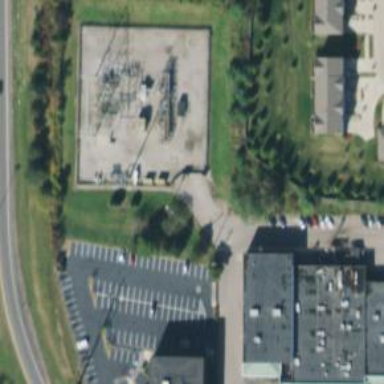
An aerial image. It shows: Power substation.